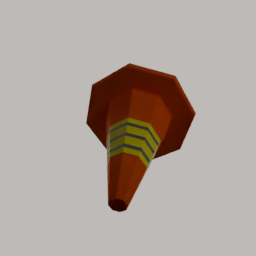
Label: tools